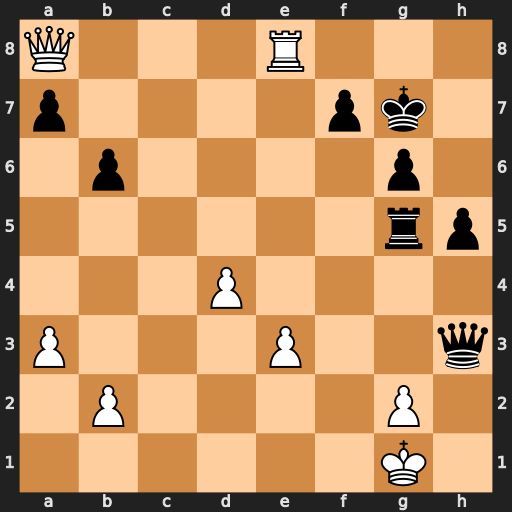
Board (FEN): Q3R3/p4pk1/1p4p1/6rp/3P4/P3P2q/1P4P1/6K1
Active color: w
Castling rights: -
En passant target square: -
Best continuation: Rg8+ Kh7 Rh8+